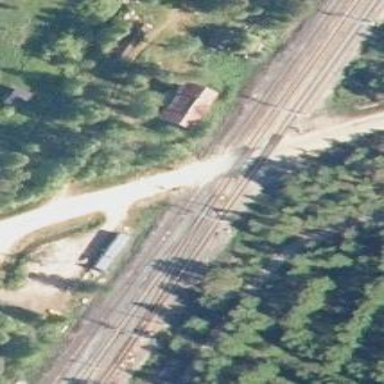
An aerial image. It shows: Railway track with continuous electrified contact line.